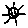
Label: sun